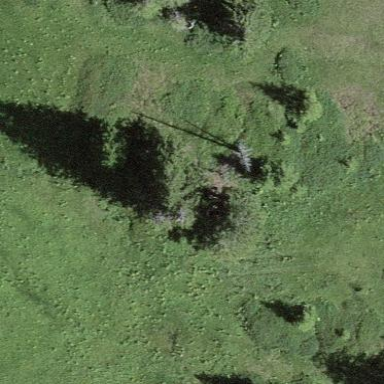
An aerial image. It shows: Patch of scrub vegetation.